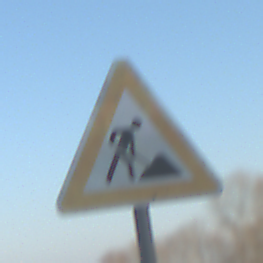
Verkehrszeichen: Arbeitsstelle
Umgebung: Outdoor, Nature
Tageszeit: MorningAfternoon
Wetter: Clear
Licht: Natural
Jahreszeit: Winter
Kontrast: HighContrast